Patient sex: M
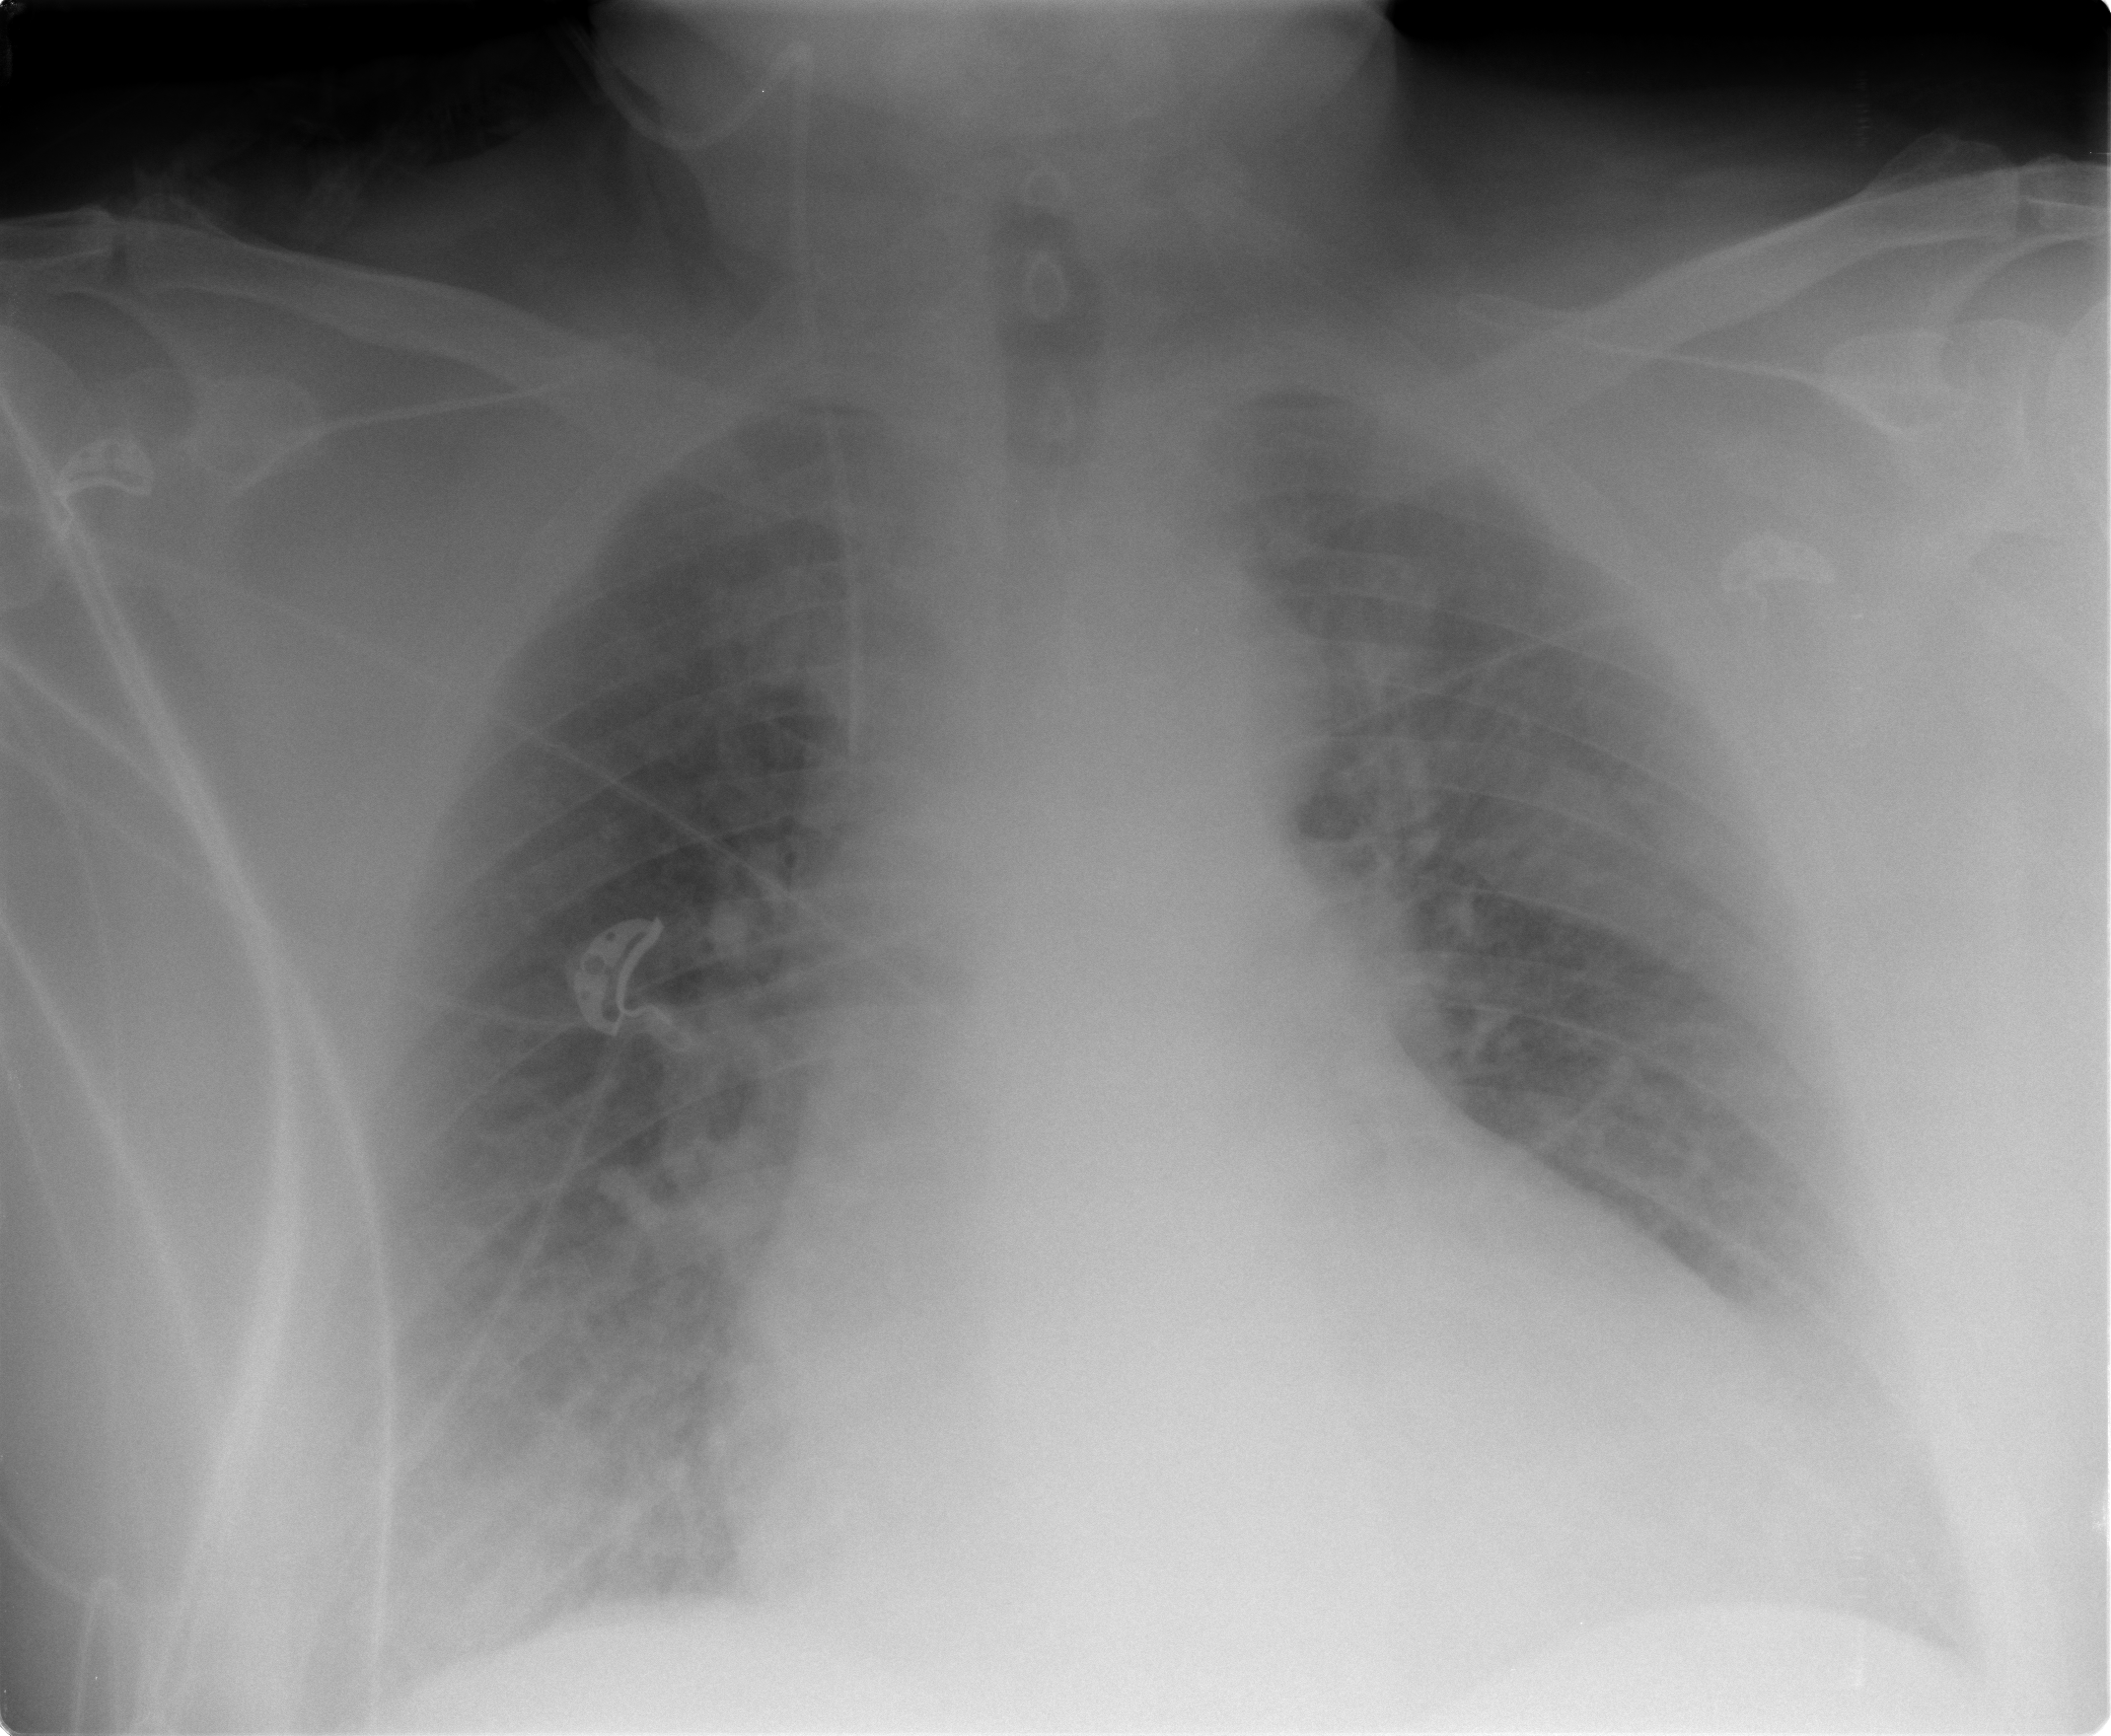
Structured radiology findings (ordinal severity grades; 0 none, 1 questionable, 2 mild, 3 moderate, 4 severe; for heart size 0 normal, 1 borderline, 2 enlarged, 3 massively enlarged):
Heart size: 2
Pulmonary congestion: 2
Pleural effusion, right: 2
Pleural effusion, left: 2
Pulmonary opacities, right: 2
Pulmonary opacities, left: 2
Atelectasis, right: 2
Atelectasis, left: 2